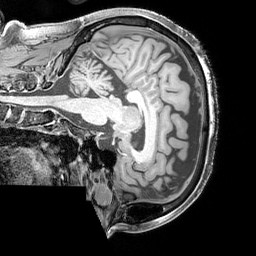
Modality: T1w
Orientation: sagittal
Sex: male
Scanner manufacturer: siemens
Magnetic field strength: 3 T
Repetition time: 2.3 s
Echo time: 0.00226 s